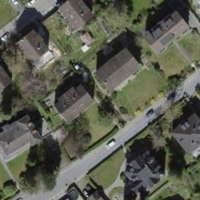
EUNIS habitat code: 55
Species observed at this site:
Allium ursinum
Lysimachia nummularia
Agrostemma githago
Linaria vulgaris